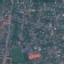
Land use / land cover: Residential